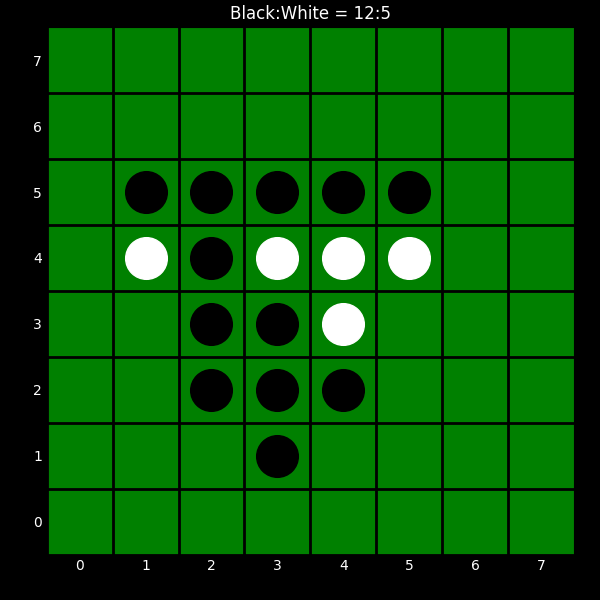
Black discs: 12
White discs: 5